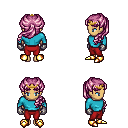
a pixel art fantasy rpg character, female body template, human, tanned skin, teal long-sleeve shirt, red pants, pink princess hairstyle, gold tiara, metal gloves, gold boots, four views (front, back, left, right), 2x2 character sprite sheet, small pixel art, hard edges, no anti-aliasing